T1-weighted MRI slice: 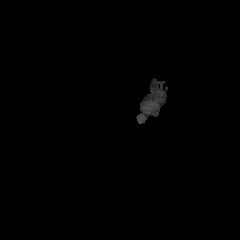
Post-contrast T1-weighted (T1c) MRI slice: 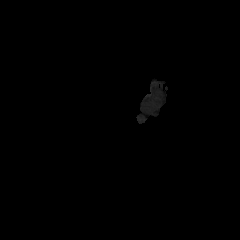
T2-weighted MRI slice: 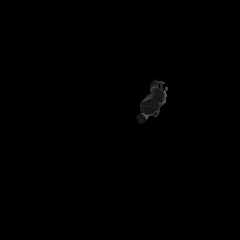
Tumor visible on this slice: no